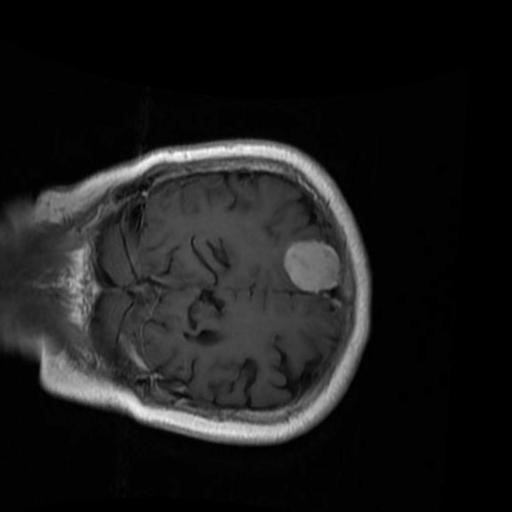
Label: brain_menin